Field crop: maize
Growth stage: 2
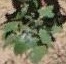
Species: chenopodium